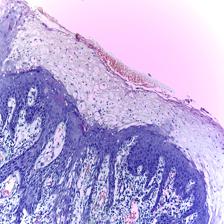
Diagnosis: Normal